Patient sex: M
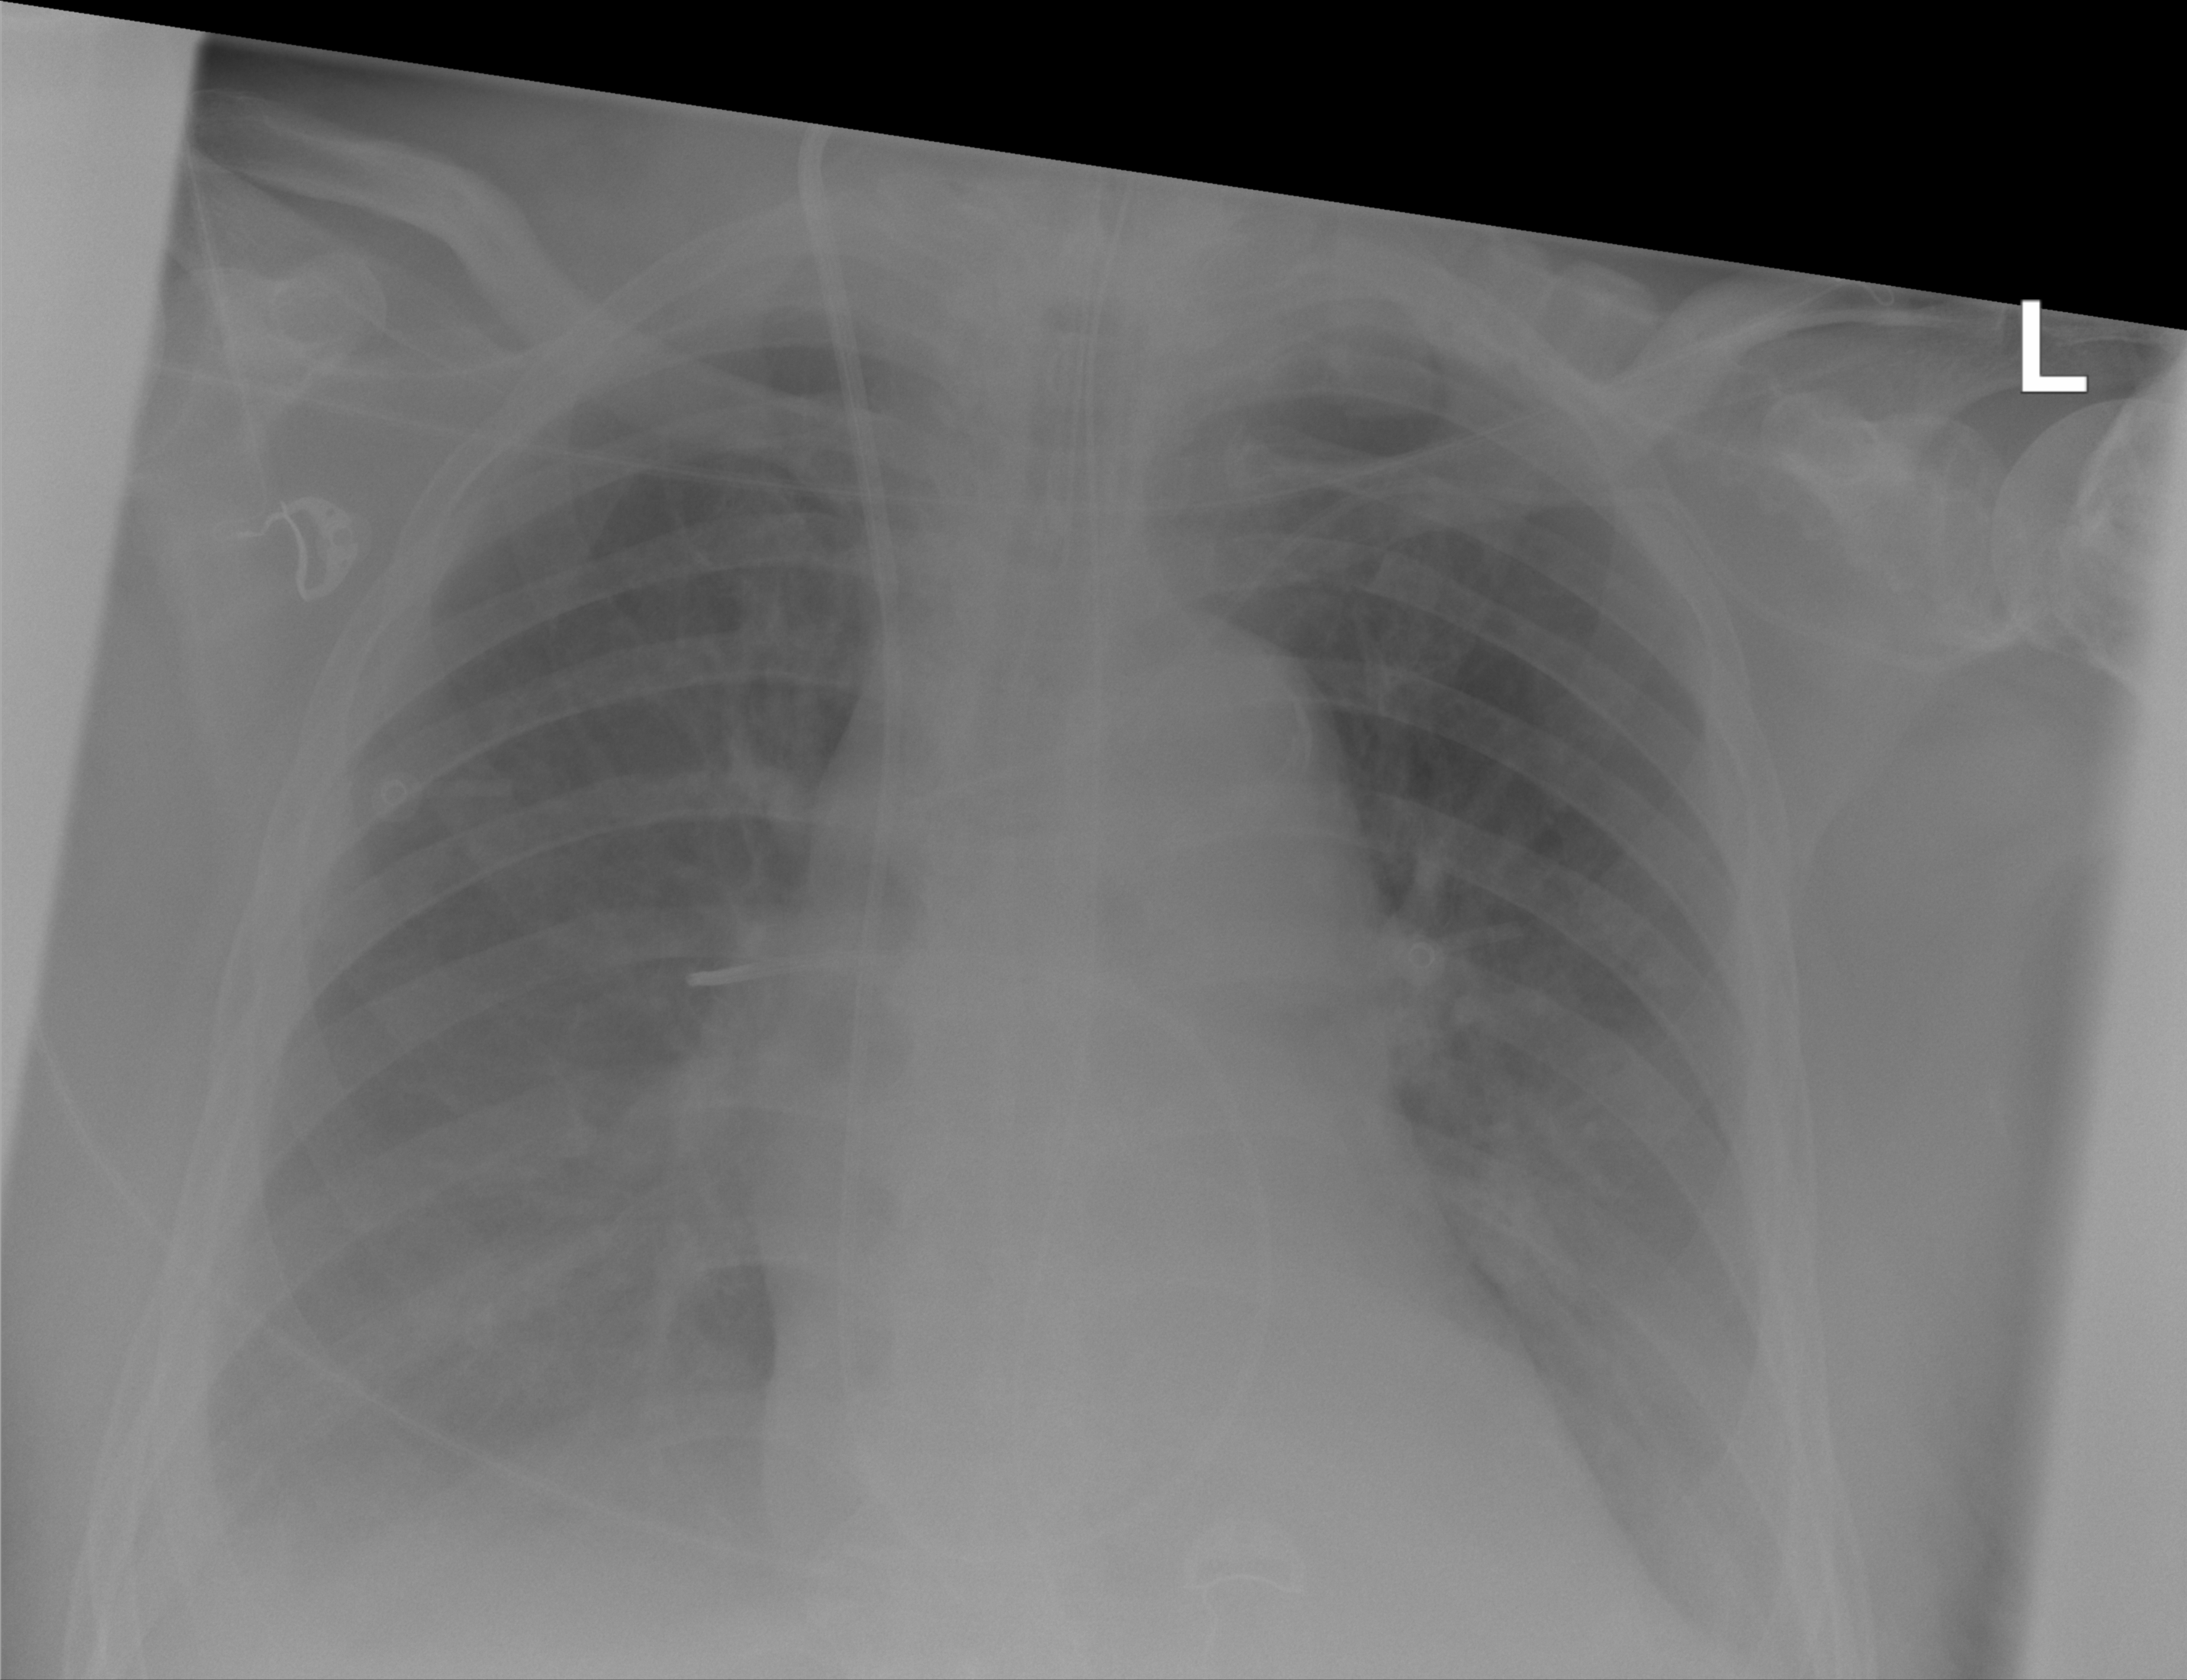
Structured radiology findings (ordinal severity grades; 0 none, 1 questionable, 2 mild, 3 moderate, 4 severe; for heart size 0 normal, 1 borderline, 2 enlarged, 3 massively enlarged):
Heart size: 2
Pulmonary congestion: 2
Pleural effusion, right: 2
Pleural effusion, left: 2
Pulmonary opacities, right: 0
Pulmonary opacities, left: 0
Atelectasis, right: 2
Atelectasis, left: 2